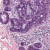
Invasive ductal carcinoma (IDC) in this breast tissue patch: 0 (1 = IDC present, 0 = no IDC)